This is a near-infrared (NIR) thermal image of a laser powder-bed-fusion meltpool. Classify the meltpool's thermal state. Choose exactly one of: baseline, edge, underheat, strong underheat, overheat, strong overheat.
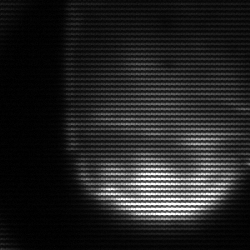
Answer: edge